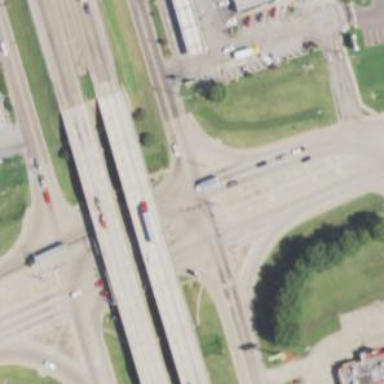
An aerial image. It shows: Primary link road with asphalt surface.